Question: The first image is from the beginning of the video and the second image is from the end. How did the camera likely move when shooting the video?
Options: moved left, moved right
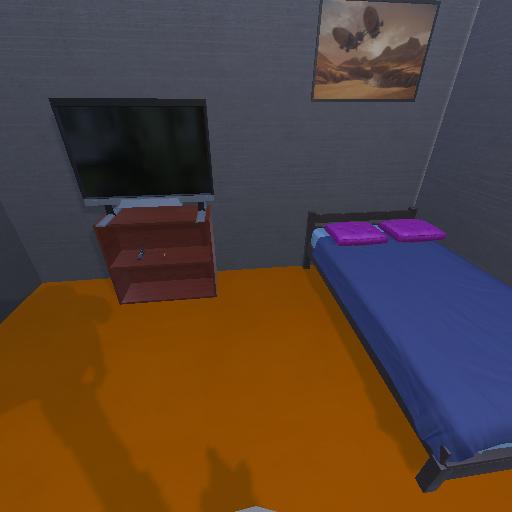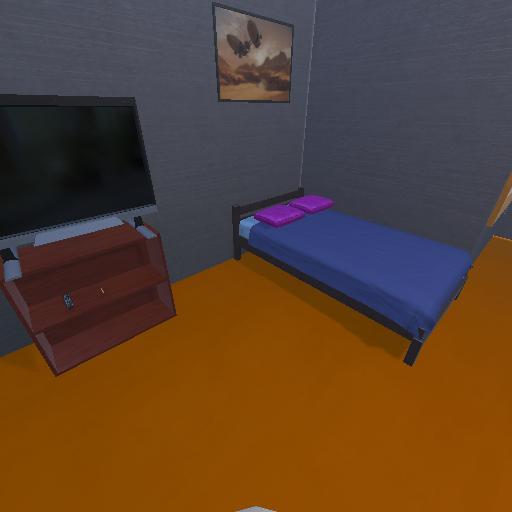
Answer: moved left